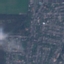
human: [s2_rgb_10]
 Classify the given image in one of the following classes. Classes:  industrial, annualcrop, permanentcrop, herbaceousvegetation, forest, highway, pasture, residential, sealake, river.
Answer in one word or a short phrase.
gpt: Residential